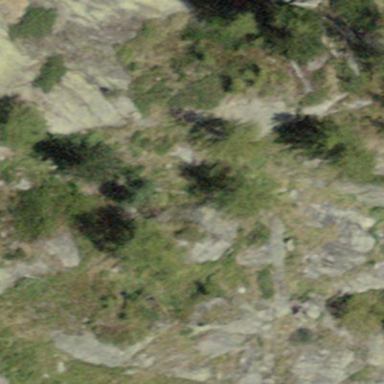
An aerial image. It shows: Forest dominated by needle-leaved trees.